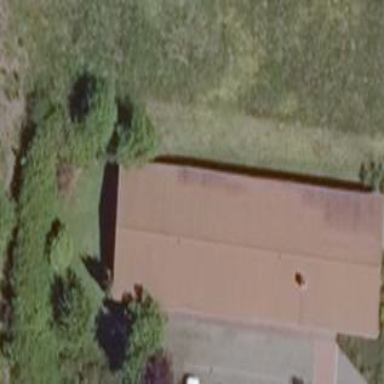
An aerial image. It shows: Commercial building.